九年级 · 度量几何学
如图, 矩形 $A B C D$ 中, $M$ 为 $C B$ 延长线上一点, 连接 $A M 、 D M$, 若 $M D$ 平分 $\angle A M C$, 若 $C D=6$, $\tan \angle D M C=\frac{1}{3}$, 则 $\triangle A D M$ 的面积为 $($ )

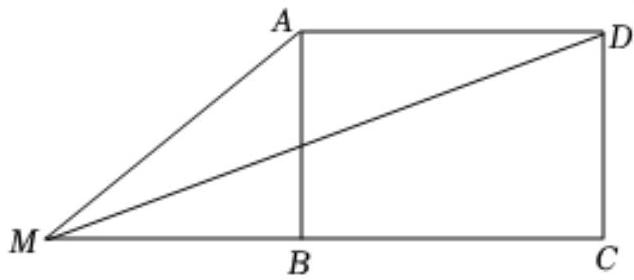
A. 28
B. 30
C. 32
D. 36
答案: B
解析: 解: 在矩形 $A B C D$ 中, $\angle A B C=\angle C=90^{\circ}, A B=C D=6, A D=B C, A D / / B C$,

$\therefore \angle A D M=\angle D M C$

$\because M D$ 平分 $\angle A M C$,

$\therefore \angle D M C=\angle A M D$,

$\therefore \angle A D M=\angle A M D$,
$\therefore A D=A M$,

$\because C D=6, \tan \angle D M C=\frac{C D}{M C}=\frac{1}{3}$,

$\therefore M C=18$,

$\therefore B M=M C-B C=18-A D$,

在Rt $\triangle A B M$ 中，根据勾股定理得，

$A M^{2}=B M^{2}+A B^{2}$,

$\therefore A D^{2}=(18-A D)^{2}+6^{2}$,

$\therefore A D=10$,

$\therefore \triangle A D M$ 的面积 $=\frac{1}{2} \times A D \cdot A B=\frac{1}{2} \times 10 \times 6=30$.

故选：B.

根据矩形性质和三角函数求出 $M C=18$, 然后利用勾股定理求出 $A D=10$, 进而可以求出 $\triangle A D M$ 的面积.

本题考查了矩形的性质, 角平分线定义, 解直角三角形, 解决本题的关键是掌握矩形的性质.